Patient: sex M, age 35
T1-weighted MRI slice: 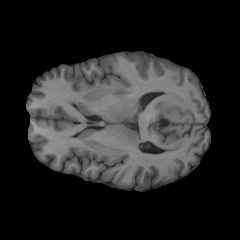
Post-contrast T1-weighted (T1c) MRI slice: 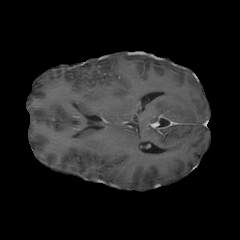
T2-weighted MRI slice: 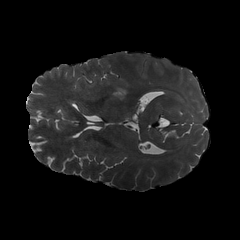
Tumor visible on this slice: yes
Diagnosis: Glioblastoma, IDH-wildtype
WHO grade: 4